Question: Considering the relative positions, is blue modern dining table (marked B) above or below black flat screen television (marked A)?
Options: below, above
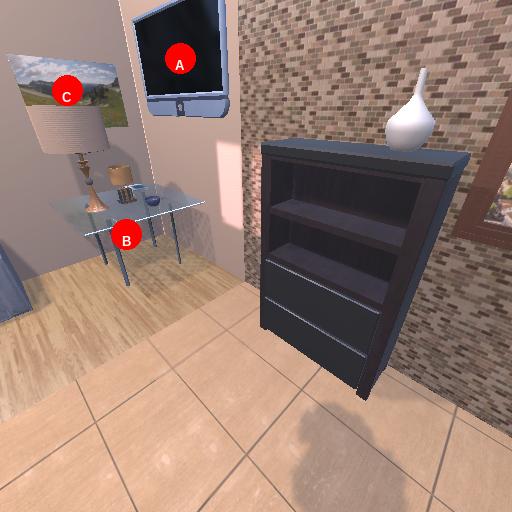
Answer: below